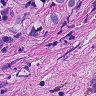
Metastatic tissue present: yes